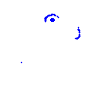
Particle: kaon